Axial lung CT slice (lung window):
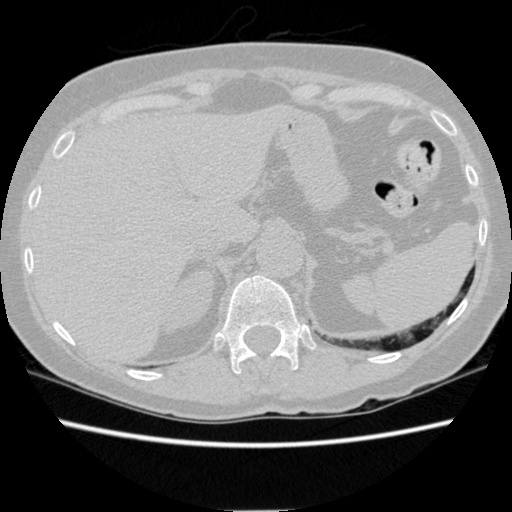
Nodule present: no